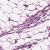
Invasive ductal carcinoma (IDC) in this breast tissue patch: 0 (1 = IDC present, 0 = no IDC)